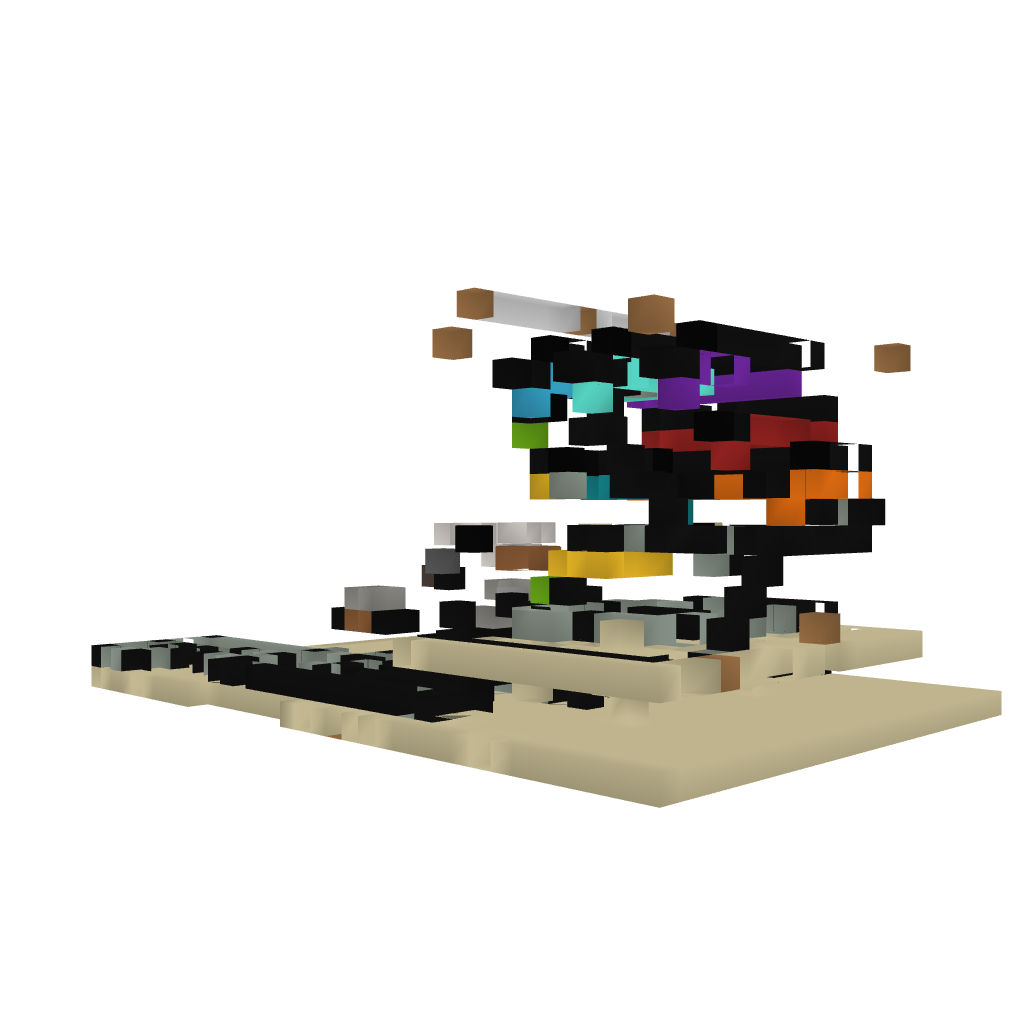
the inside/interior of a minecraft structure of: Wheel of H